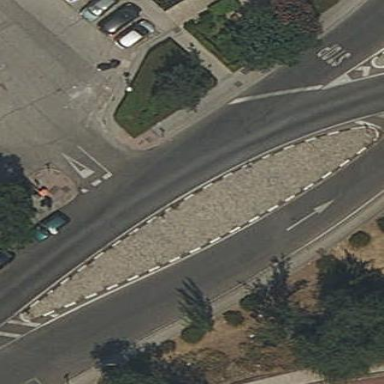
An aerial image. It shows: Kerb barrier with traffic calming island.